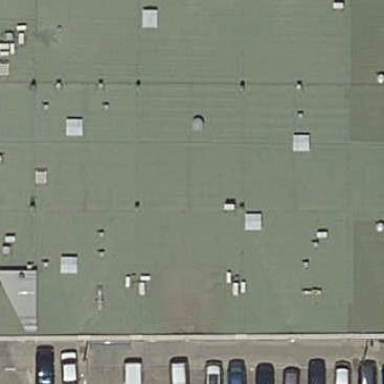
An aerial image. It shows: Commercial building.